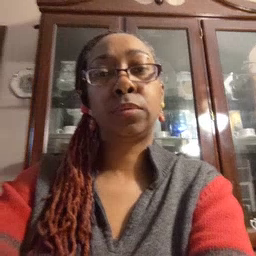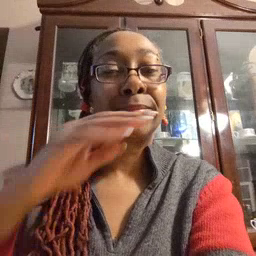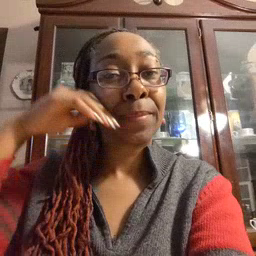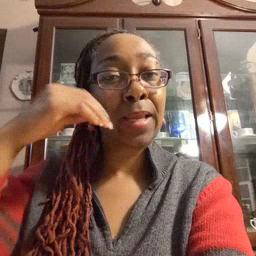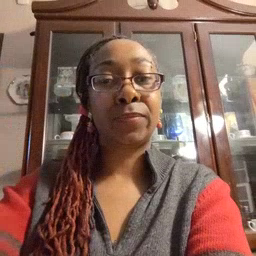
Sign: smile